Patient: sex M, age 19
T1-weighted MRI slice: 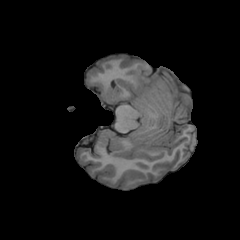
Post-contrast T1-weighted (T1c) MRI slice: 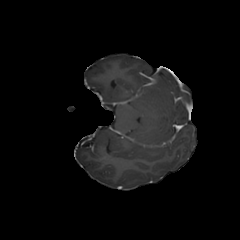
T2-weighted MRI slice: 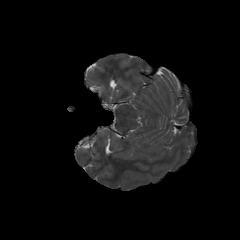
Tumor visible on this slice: no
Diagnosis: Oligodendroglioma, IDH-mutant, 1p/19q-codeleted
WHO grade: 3